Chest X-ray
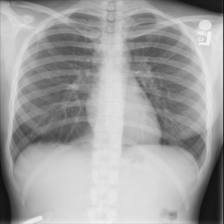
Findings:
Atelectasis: negative
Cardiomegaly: negative
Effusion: negative
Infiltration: negative
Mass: negative
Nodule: negative
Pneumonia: negative
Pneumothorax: negative
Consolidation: negative
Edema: negative
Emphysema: negative
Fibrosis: negative
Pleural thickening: negative
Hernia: negative